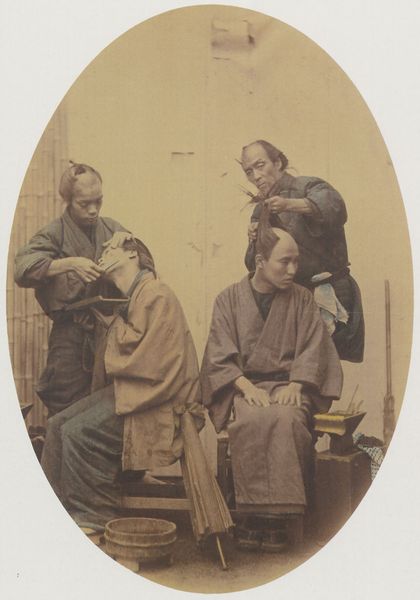
Titel: Beim Barbier
Künstler: Felice A. Beato
Standort: England
Institution: Privatsammlung
Schlagwörter: blau, dunkel, mann, schatten, umhang, grün, menschen, sitzen, braun, frisur, grau, haar, hell, holz, kleid, licht, männer, orange, raum, schwarz, szene, zimmer, gürtel, regenschirm, schirm, sonnenschirm, tuch, beige, herren, bart, hose, wand, falten, halten, messer, schale, schüssel, sockel, tablett, weit, gewand, gold, haare, interieur, mantel, sitzend, stehend, gewänder, paar, personen, blatt, frontal, rechts, genre, oval, rund, stock, vase, topf, japan, schuhe, stab, studie, farbe, lila, violett, kahl, hocker, schemel, sepia, zopf, barbe, glatze, handtuch, besen, stil, japanisch, konzentration, foto, fotografie, photographie, klinge, abgewandt, vier, gefäß, schere, scheren, buch, links, glatzen, brett, asien, koloriert, photo, tracht, chinesisch, china, entspannt, toilette, halbprofil, farbfoto, aufmerksam, schneiden, gefangene, kaiserzeit, bambus, umhänge, trog, holzfass, bottich, golden, geselle, eimer, frisieren, kämmen, sitzbank, meister, stäbchen, tonsur, chamois, couleur, poils, scharf, couleurs, barbier, friseur, bader, kimono, fernost, samurai, gesammelt, pot, chine, vier männer, japon, samurei, asie, chins, japaner, farbfotografie, hommes, kimonos, coupe, fotogrfie, coiffure, haarschnitt, rasieren, rasur, ovale, nostalgie, frisör, ombrelle, parapluie, traditionell, edo, geneigter kopf, oriental, schrim, quatre, mousse, samourai, bambustüre, coiffeur, exat, fester griff, friseure, friseurmeister, haareschneiden, haarschneiden, holbottich, holzschüssel, rasiermesser, samurais, schilfmatten, schlanke hände, wandrolle, weite hoden, weißes tuch, yukata, rasier, japonais, ciseaux, cou, schir, baumbus, felice beato, beato, studioszene, tokyo, nagasaki, rasage, hiroshima, rasoir, 4, coiffeurs, colorié